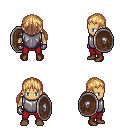
a pixel art fantasy rpg character, male body template, human, tanned skin, steel chest armor, red pants, light blonde twin-tailed hairstyle, metal gloves, brown shoes, shield, four views (front, back, left, right), 2x2 character sprite sheet, small pixel art, hard edges, no anti-aliasing